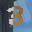
Label: 3